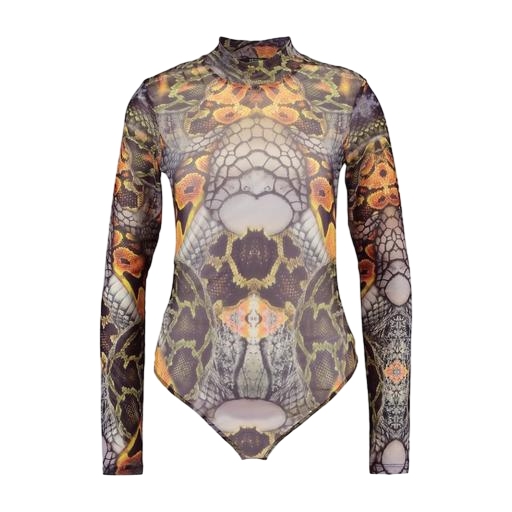
multicolor bodysuit, multicolor luisa rash vest, multicolor longsleeve mesh, white background